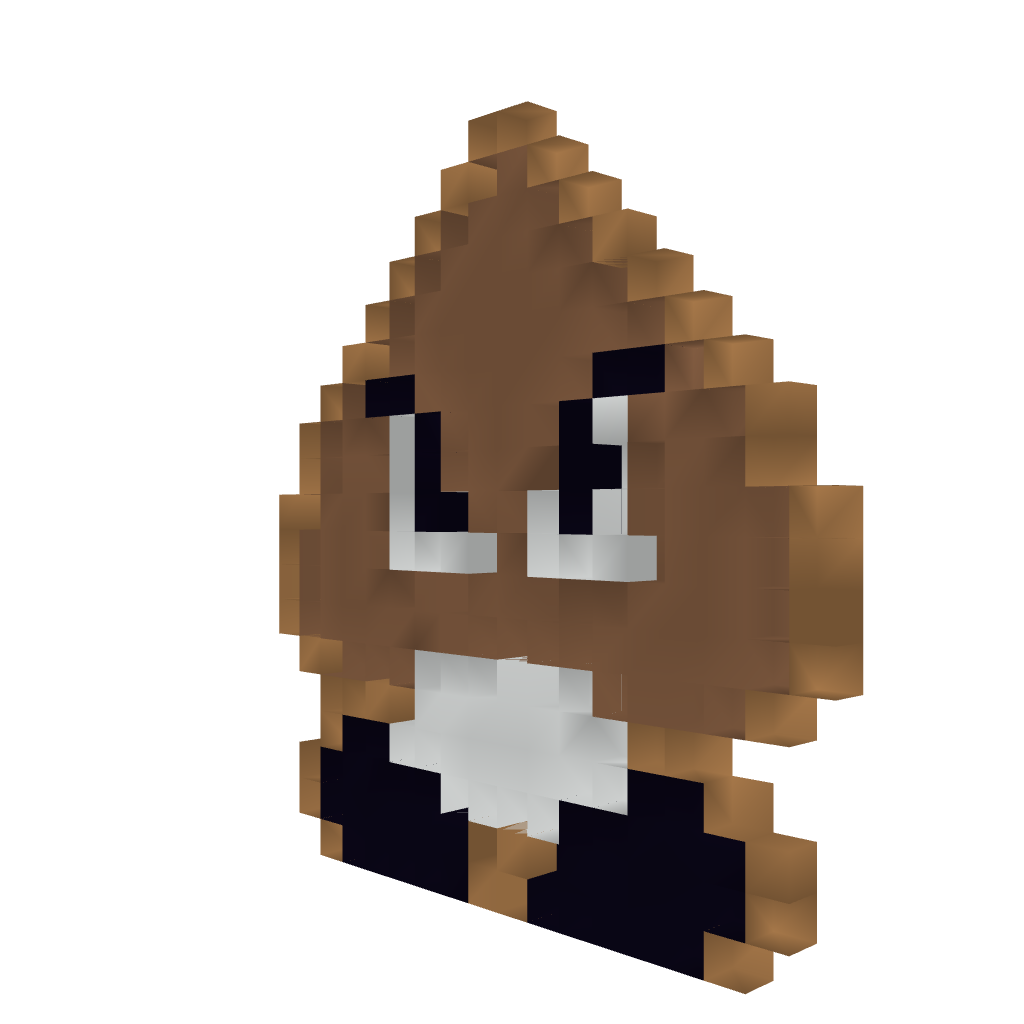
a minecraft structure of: Super Mario Goomba